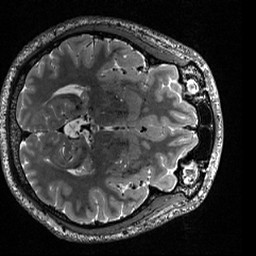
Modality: T2w
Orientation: axial
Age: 21
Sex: male
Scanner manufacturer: siemens
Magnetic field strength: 3 T
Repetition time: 3.2 s
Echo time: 0.56 s